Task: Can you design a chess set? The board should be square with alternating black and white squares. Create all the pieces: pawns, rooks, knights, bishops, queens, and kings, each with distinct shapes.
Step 5296:
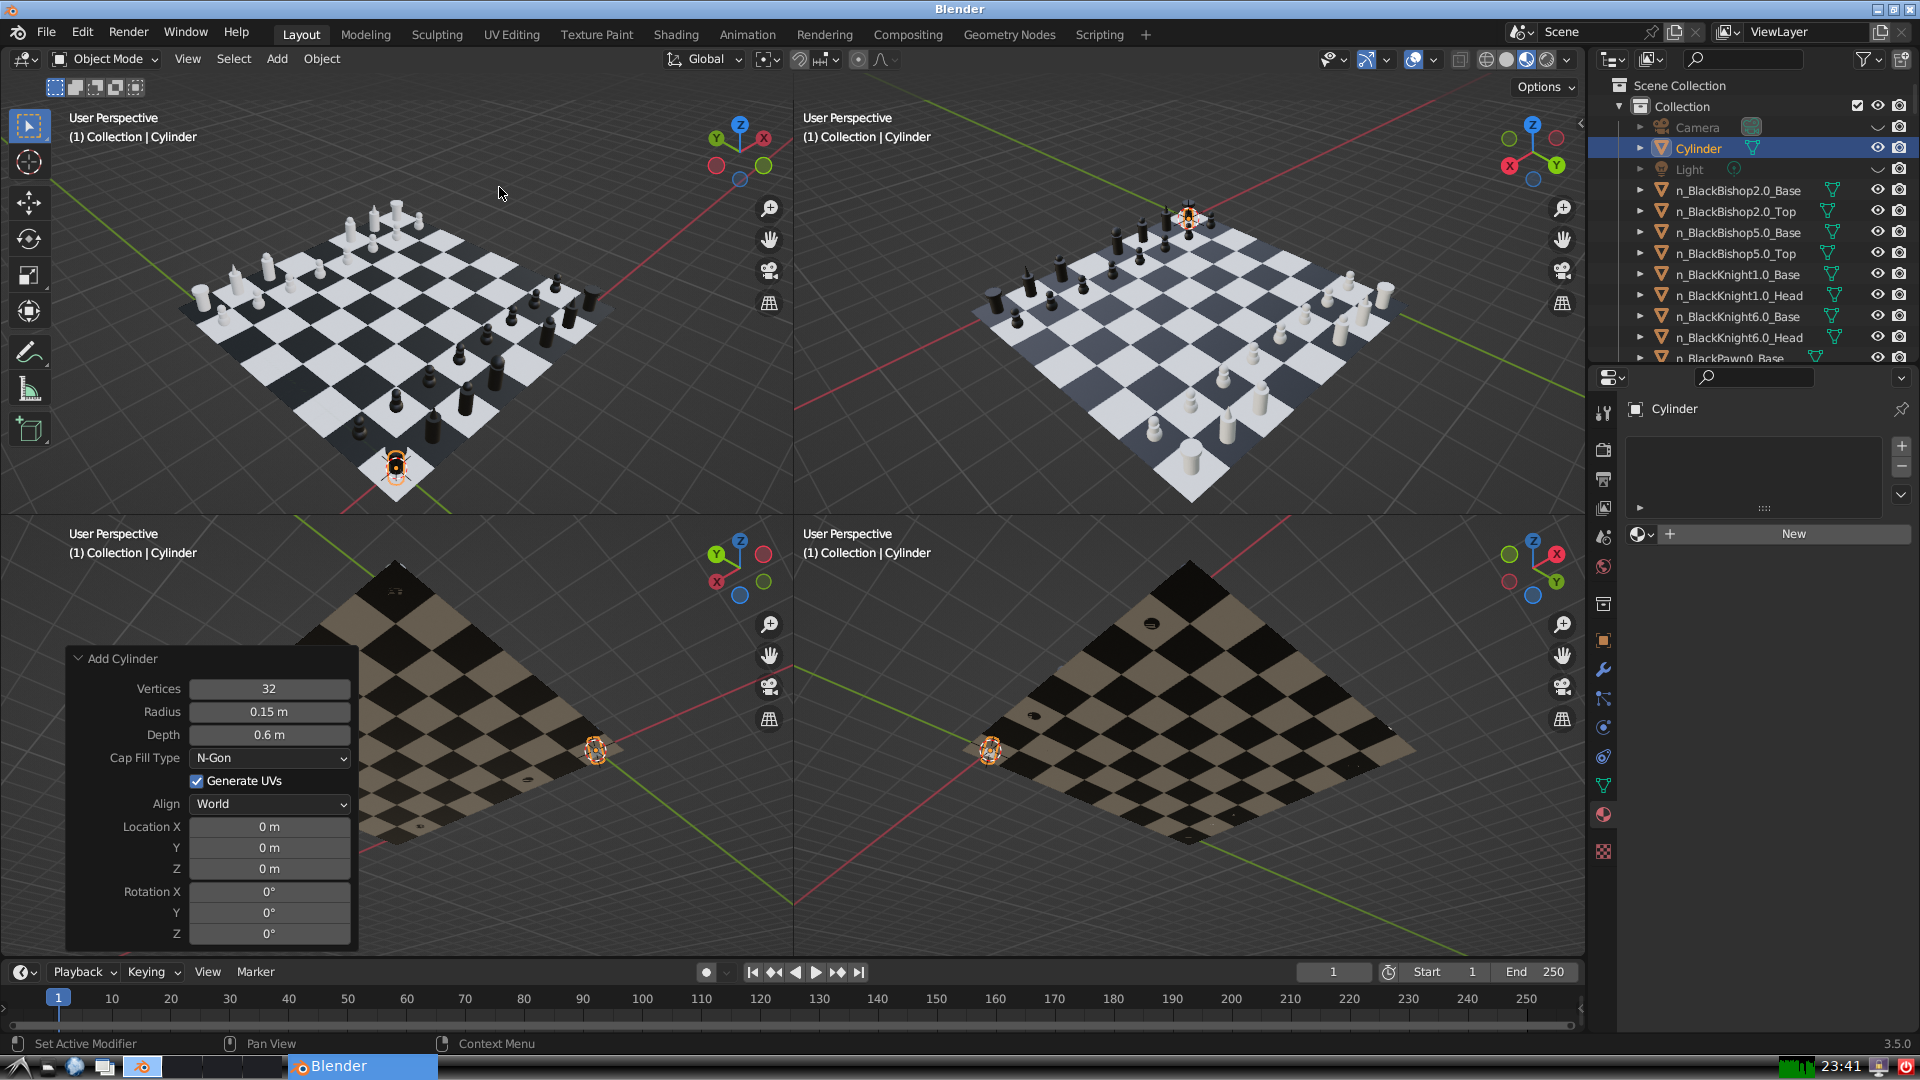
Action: {"mouse_move": [270, 708]}